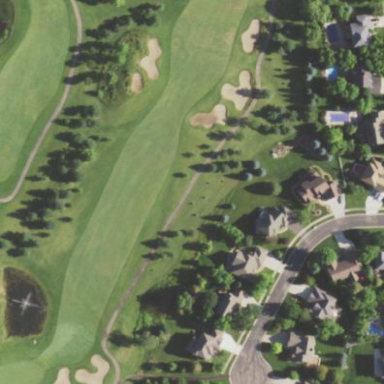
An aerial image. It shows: Rough grassy area used for golf.